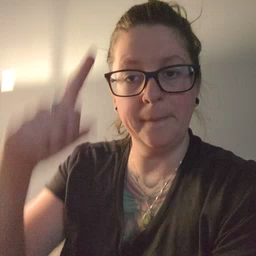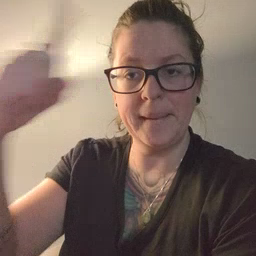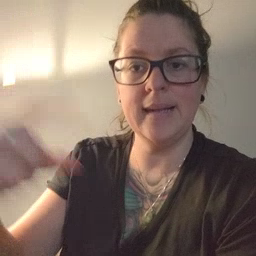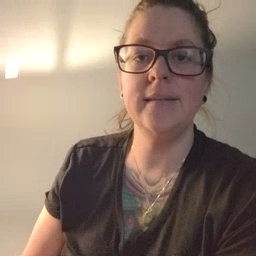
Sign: penny